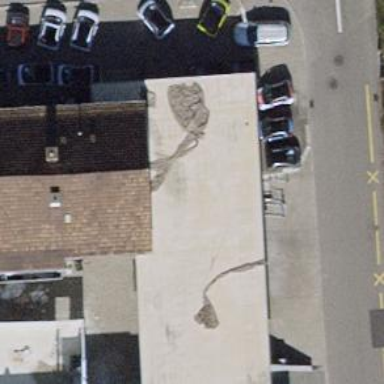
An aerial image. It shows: Car shop.